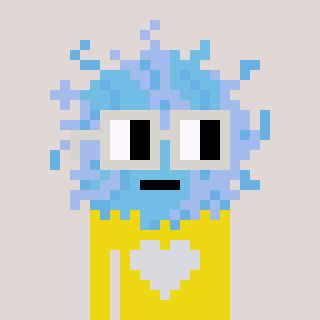
a pixel art character with square light gray glasses, a lint-shaped head and a yellow-colored body on a warm background